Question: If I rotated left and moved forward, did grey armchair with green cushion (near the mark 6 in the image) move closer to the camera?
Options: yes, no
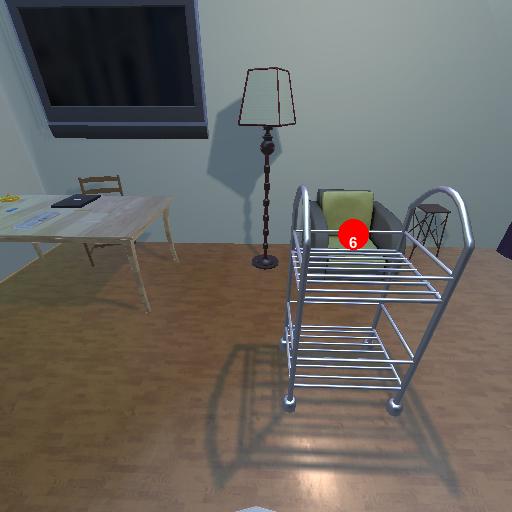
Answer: yes